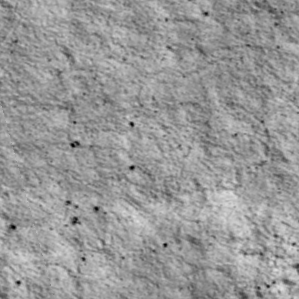
Label: non_frost